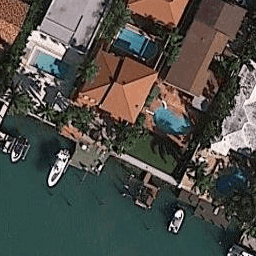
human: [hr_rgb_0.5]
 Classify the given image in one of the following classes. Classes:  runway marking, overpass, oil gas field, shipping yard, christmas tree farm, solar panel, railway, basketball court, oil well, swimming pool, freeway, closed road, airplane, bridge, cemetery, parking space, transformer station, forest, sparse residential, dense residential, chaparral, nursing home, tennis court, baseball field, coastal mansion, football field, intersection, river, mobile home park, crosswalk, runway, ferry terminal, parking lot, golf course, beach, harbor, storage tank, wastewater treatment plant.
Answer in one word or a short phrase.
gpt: coastal mansion